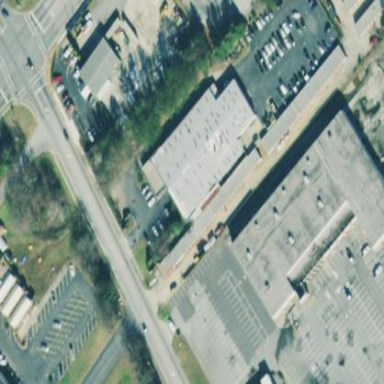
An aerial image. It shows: Warehouse.